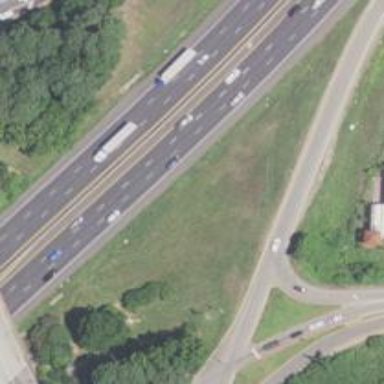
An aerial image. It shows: Asphalt motorway.